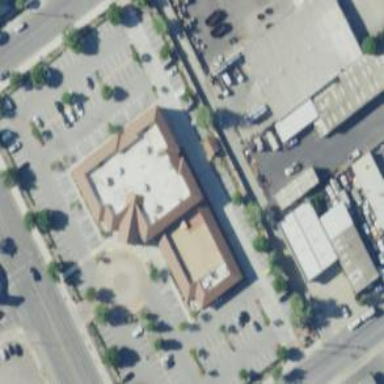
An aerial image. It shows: Healthcare clinic is depicted in the image.